Field crop: maize
Growth stage: 1
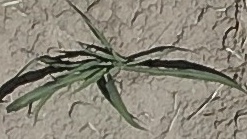
Species: sorghum